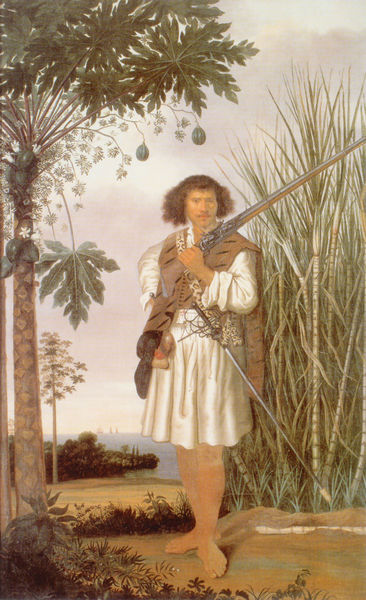
Titel: Mestize
Künstler: Albert Eckhout
Institution: Kopenhagen, Nationalmuseum
Schlagwörter: baum, blätter, mann, wasser, weiß, grün, natur, schilf, gewand, mantel, garten, füße, palme, barfuss, schwert, waffe, degen, jäger, gewehr, entdecker, schilff